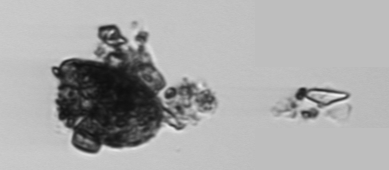
Label: Delphineis